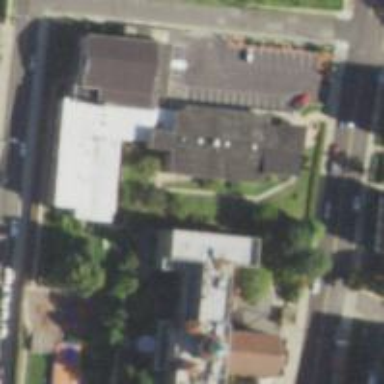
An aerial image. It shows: School.